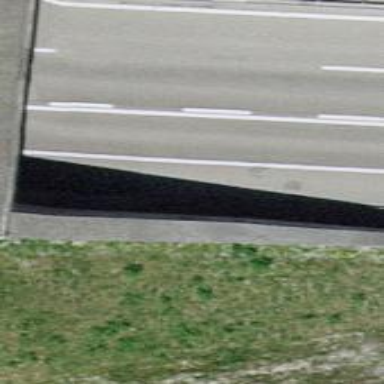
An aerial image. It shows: Motorway link.